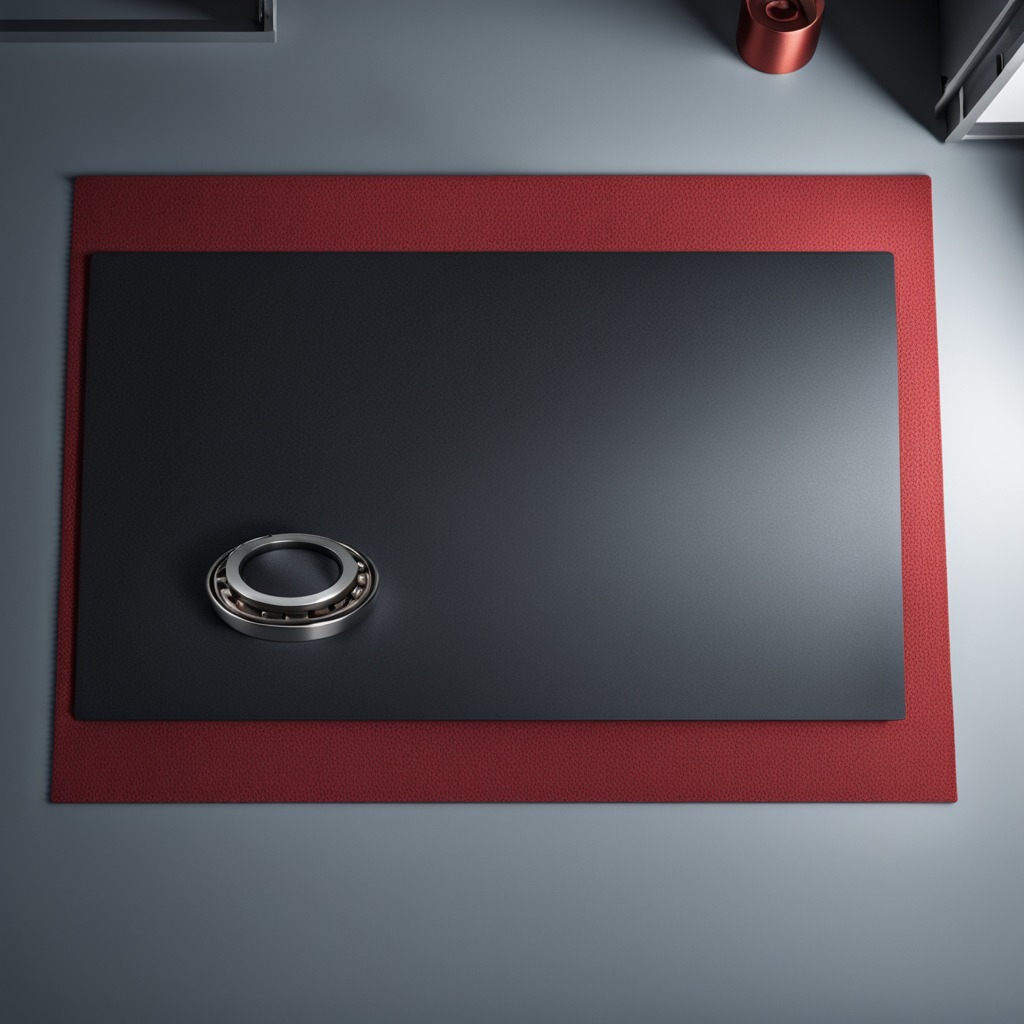
A metal ball bearing is lying on the clean granite tabletop covered with a red rubber mat inside a workshop under bright overhead lighting crisp shadows high clarity worn but beneath the mat.